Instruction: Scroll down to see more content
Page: traveler
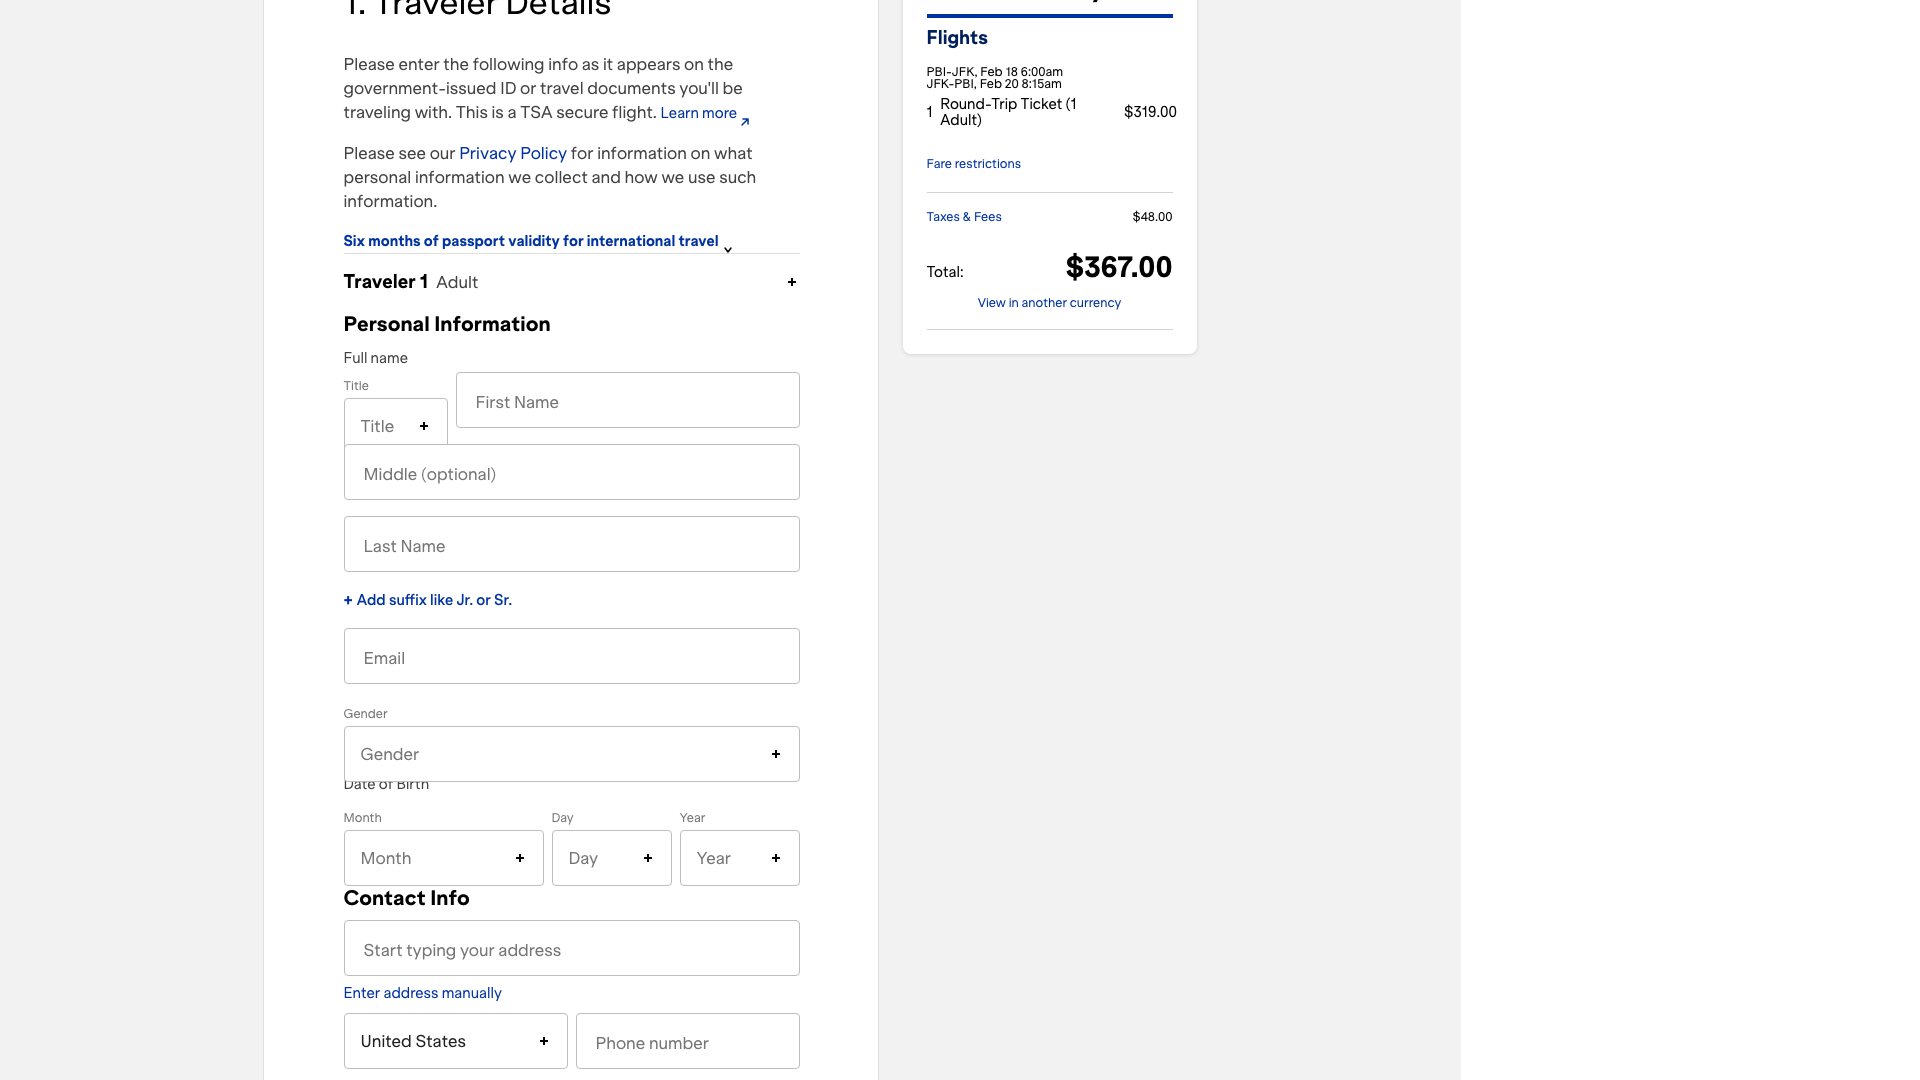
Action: scroll